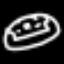
Label: squiggle